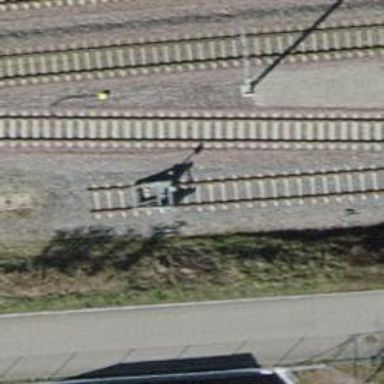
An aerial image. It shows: Railway buffer stop.